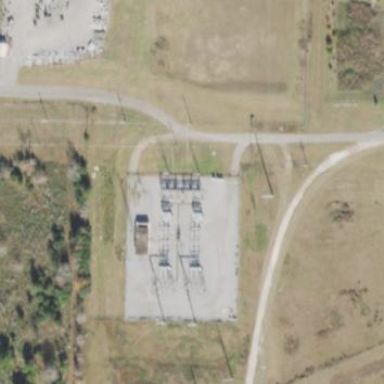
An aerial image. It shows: Distribution-level outdoor power substation surrounded by chain link fence.